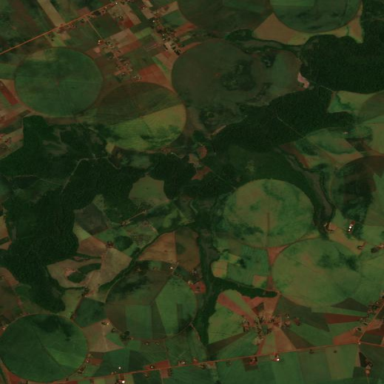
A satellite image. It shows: Virgin woodland filled with broadleaved trees of mixed leaf cycle.